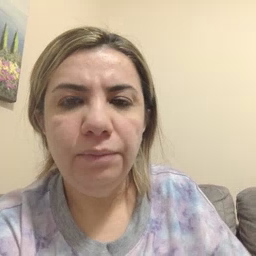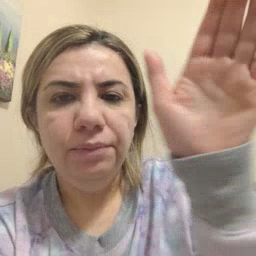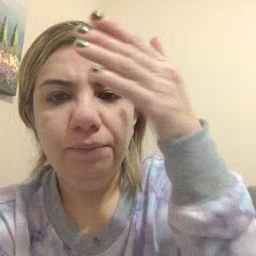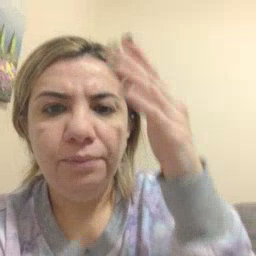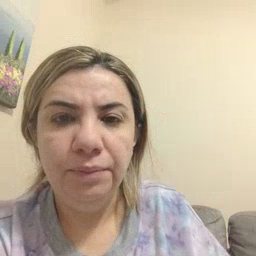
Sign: flag